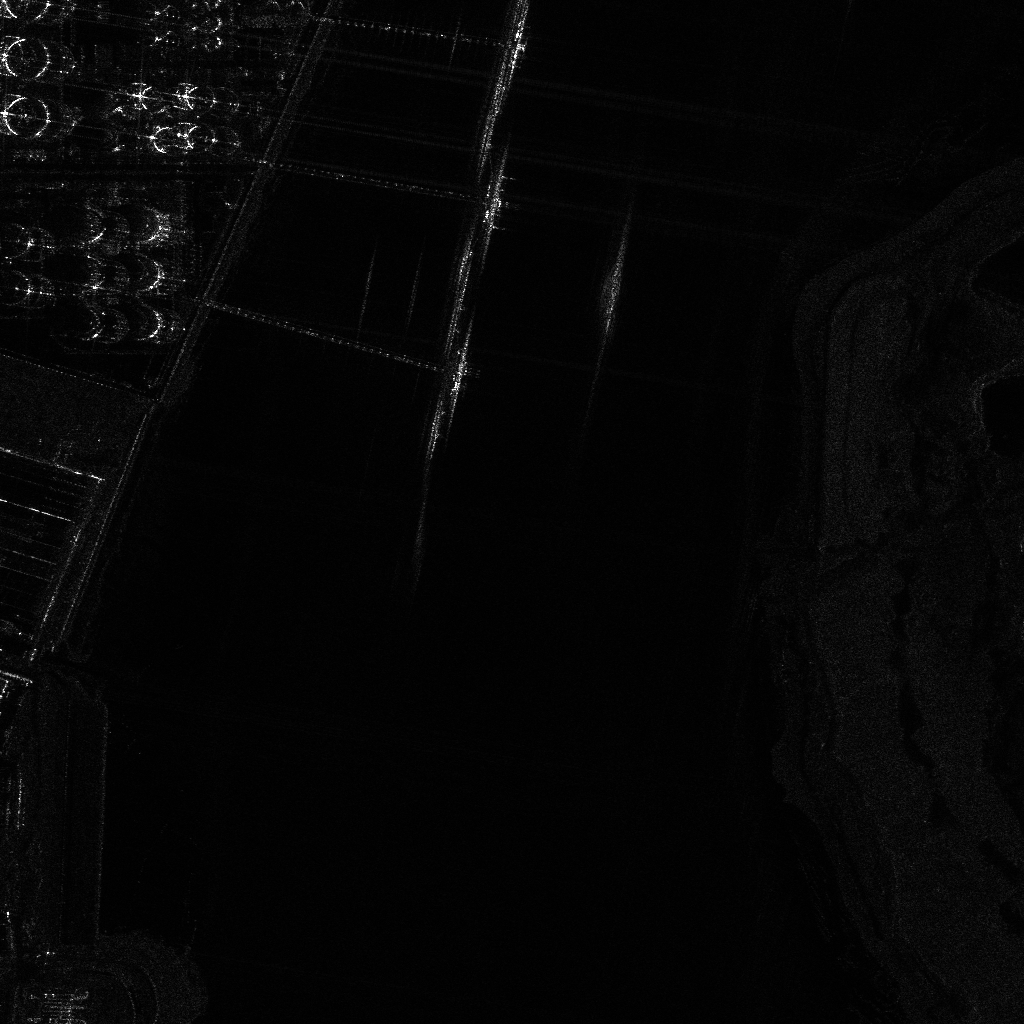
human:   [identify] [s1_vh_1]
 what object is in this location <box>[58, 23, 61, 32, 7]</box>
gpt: <ref>1 large container at the top</ref>